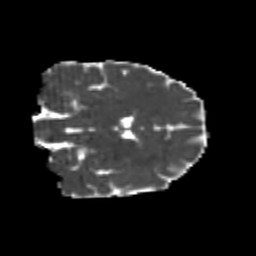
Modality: MD
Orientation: coronal
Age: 25
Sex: male
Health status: healthy
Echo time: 0.074 s